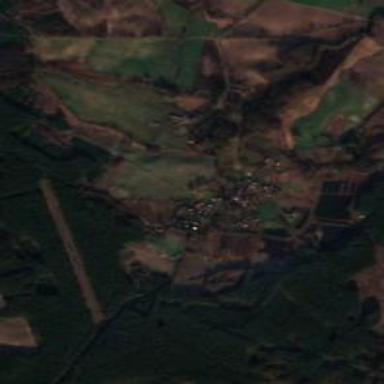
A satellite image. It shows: Village.